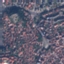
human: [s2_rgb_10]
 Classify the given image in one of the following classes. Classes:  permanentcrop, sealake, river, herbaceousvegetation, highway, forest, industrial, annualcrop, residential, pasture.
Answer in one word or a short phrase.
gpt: Residential